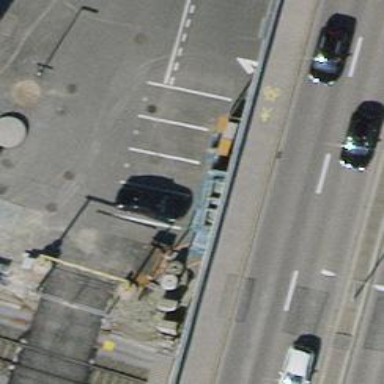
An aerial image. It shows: Gate.